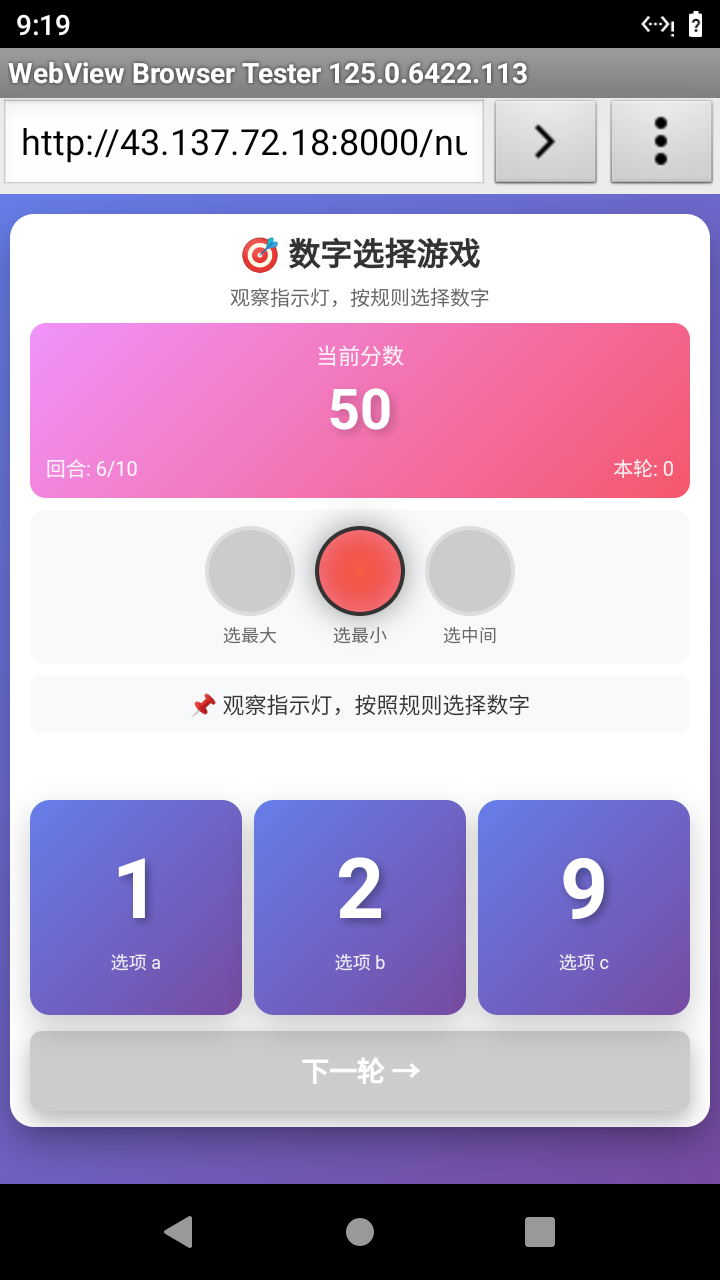

Select the correct number based on the traffic light color.
Answer: 0